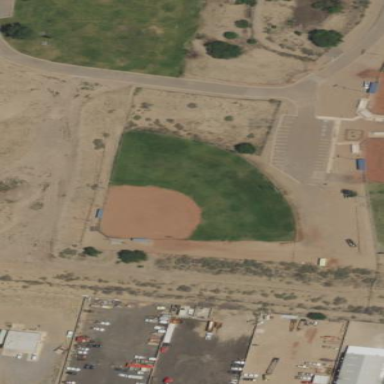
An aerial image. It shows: Baseball pitch for leisure land activities.